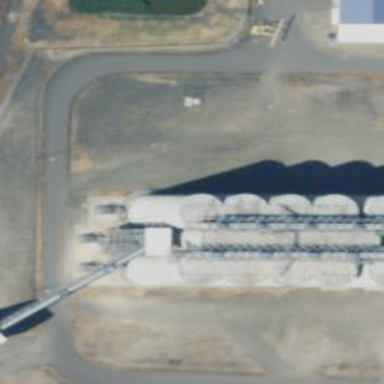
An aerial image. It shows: Silo.